Brain MRI, modality: ceT1
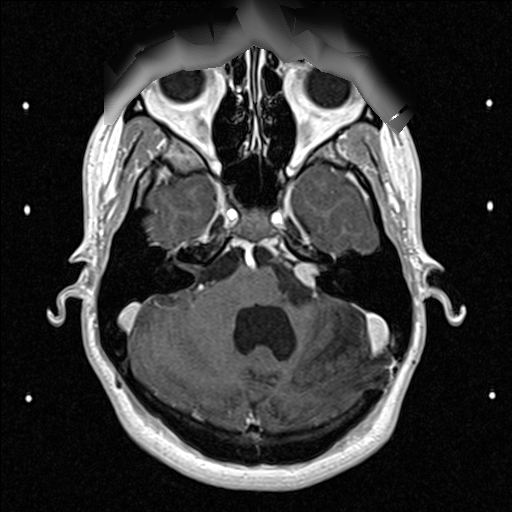